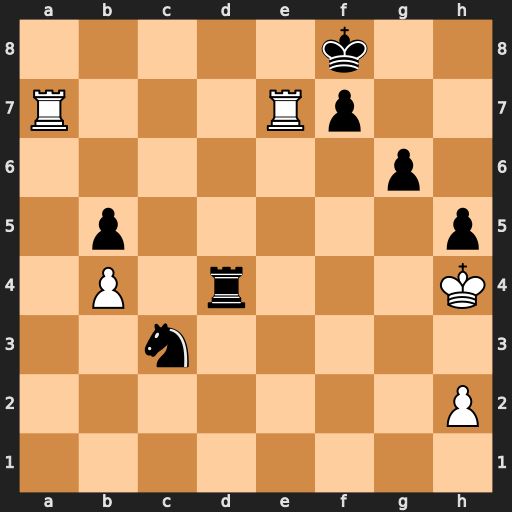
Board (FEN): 5k2/R3Rp2/6p1/1p5p/1P1r3K/2n5/7P/8
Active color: w
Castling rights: -
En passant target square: -
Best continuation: Kg5 Ne4+ Kh6